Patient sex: M
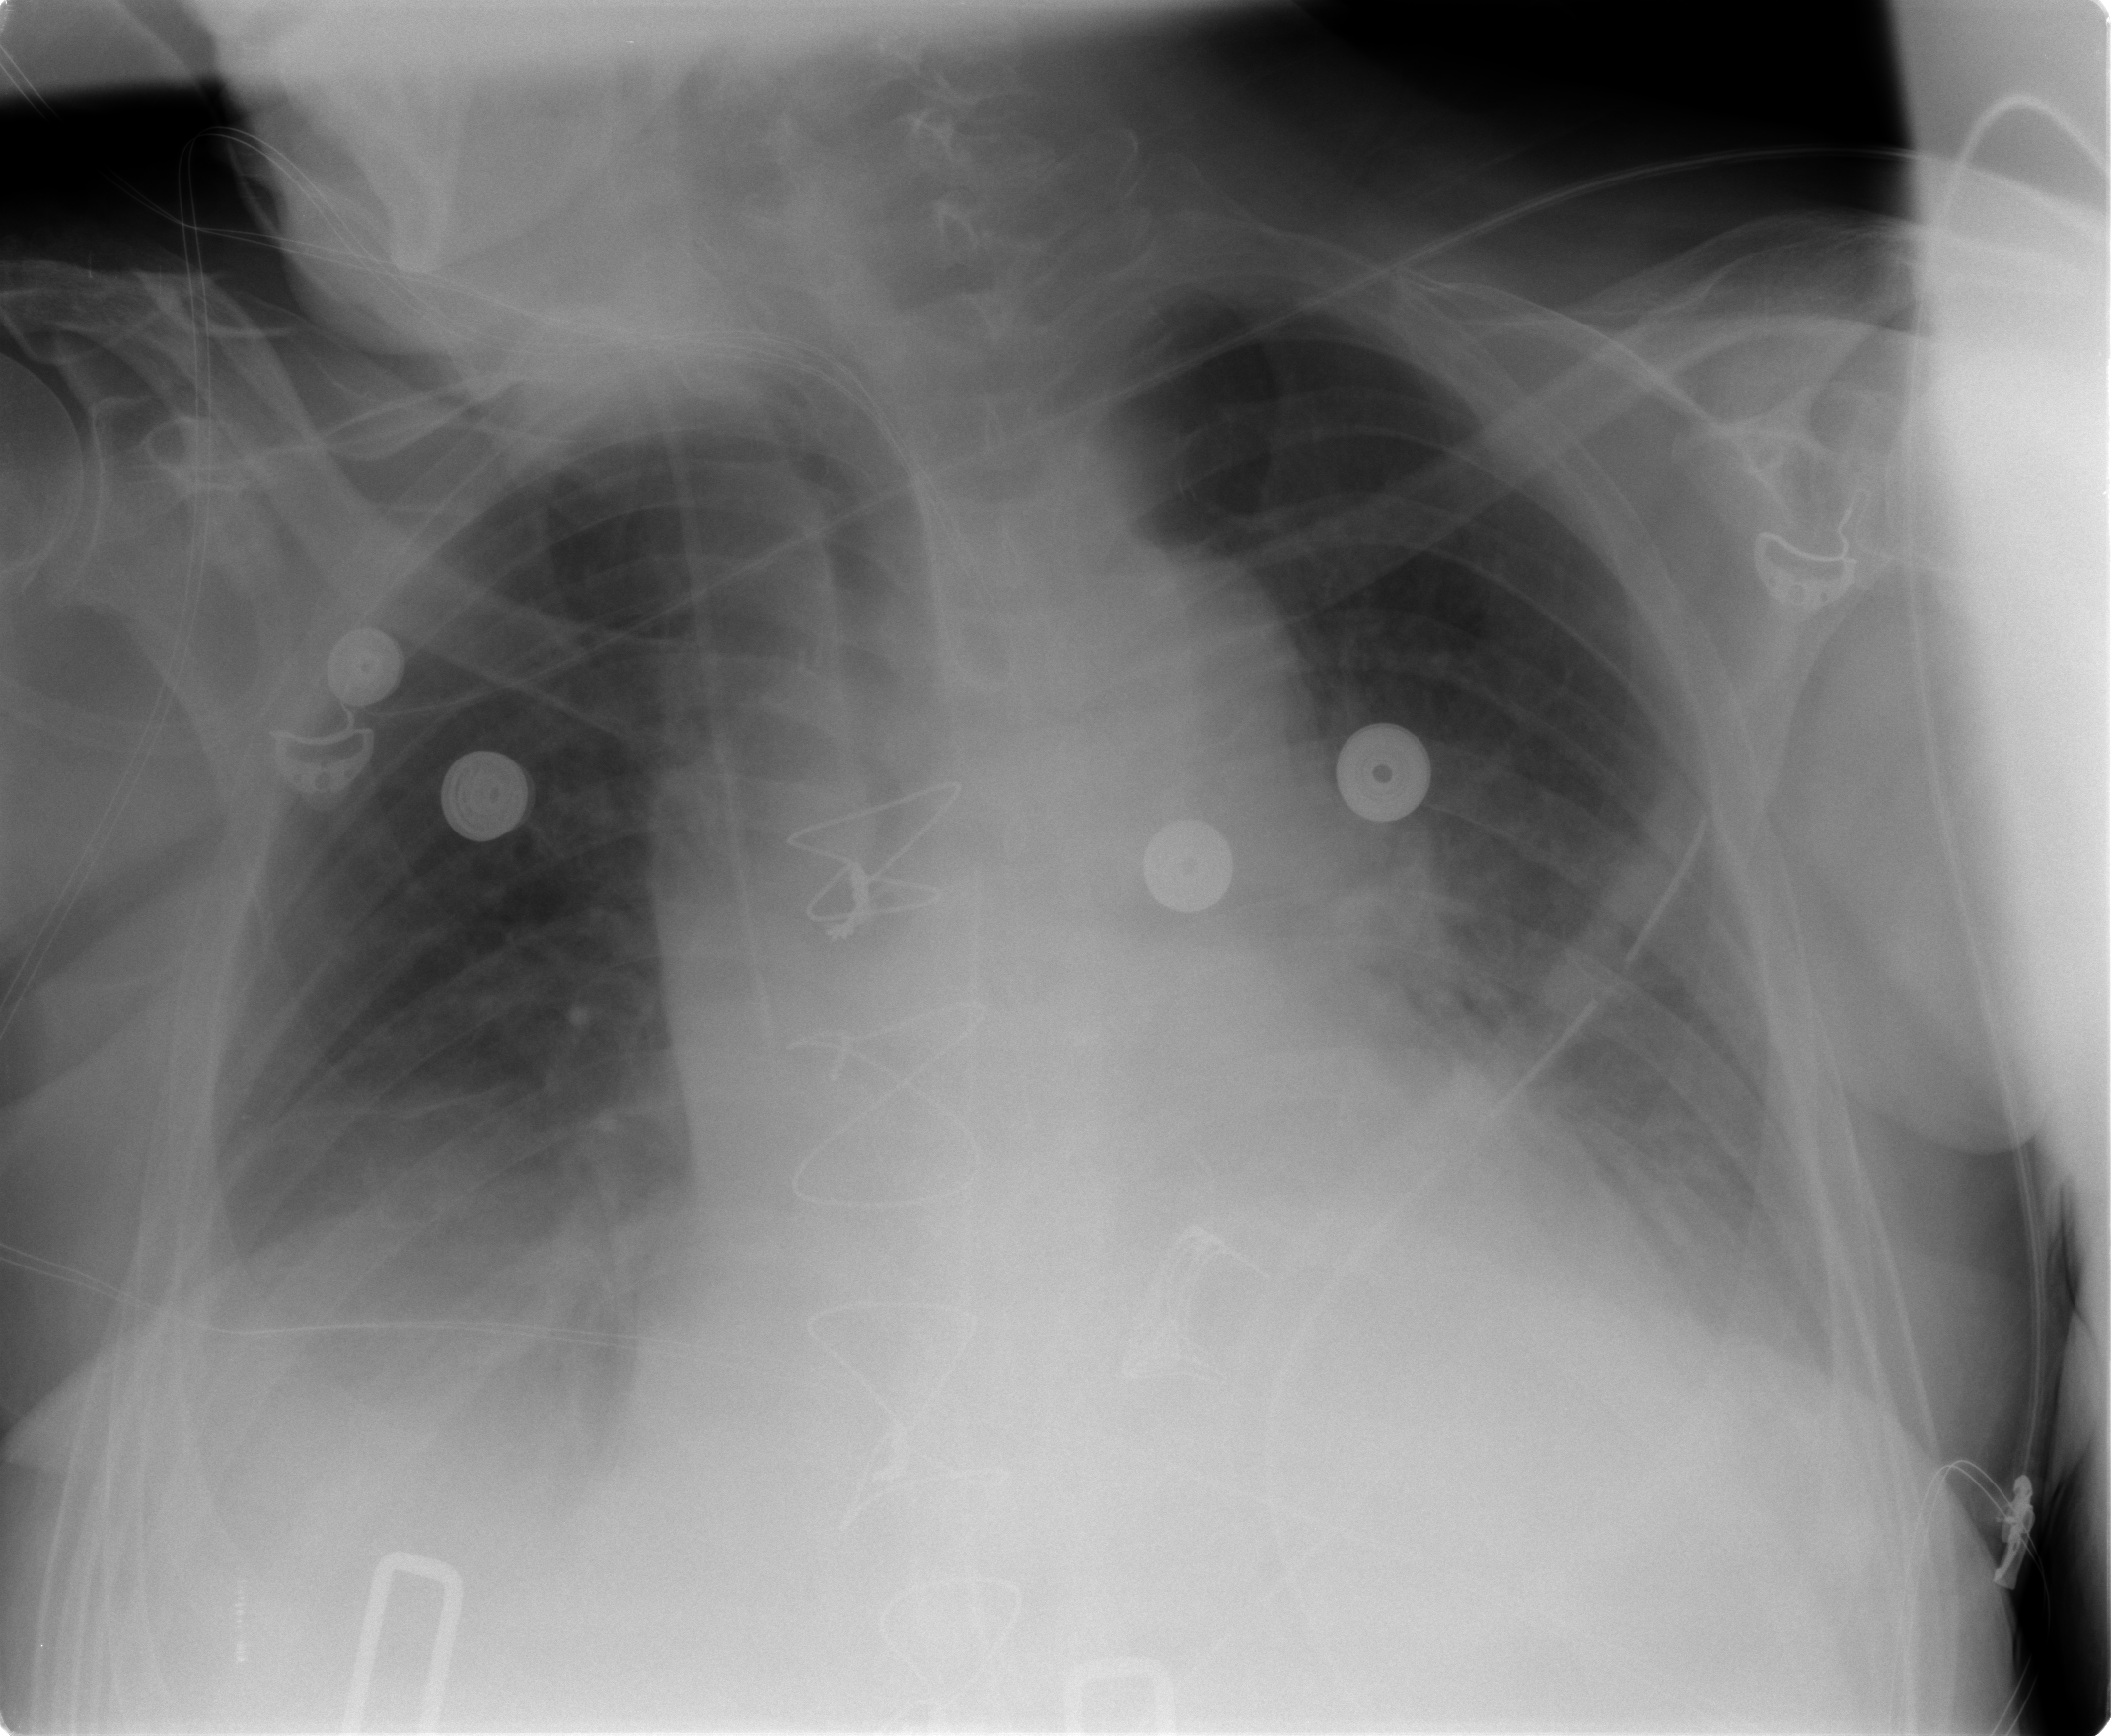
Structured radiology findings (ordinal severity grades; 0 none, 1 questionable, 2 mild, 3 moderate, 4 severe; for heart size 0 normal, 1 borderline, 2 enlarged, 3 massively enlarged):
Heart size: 2
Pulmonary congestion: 3
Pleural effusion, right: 2
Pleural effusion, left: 2
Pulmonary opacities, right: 0
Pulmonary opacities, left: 0
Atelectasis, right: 2
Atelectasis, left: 2